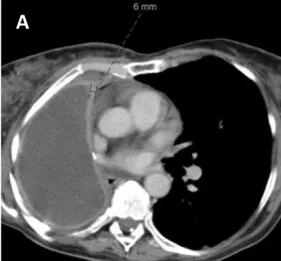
CT. Axial.
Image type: radiology (ct)